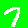
Digit: 7